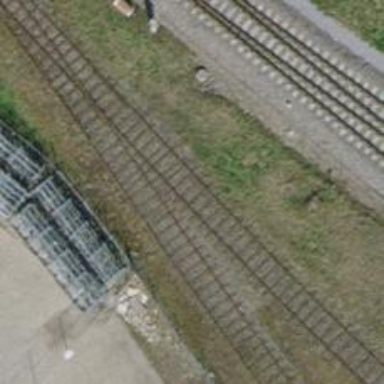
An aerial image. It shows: Single railway spur track.